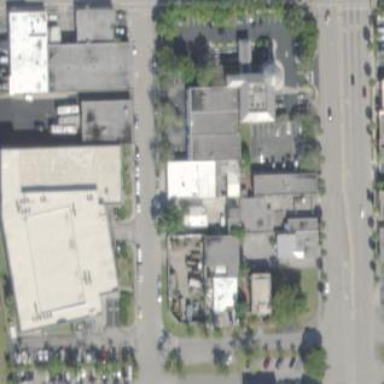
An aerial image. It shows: Office building.